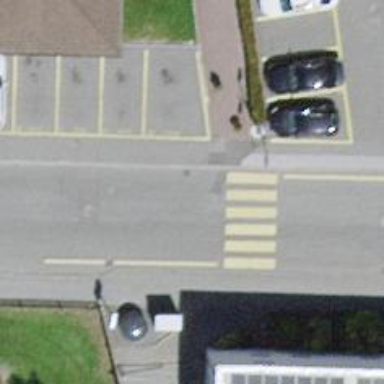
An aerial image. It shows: Marked crossing on footway.